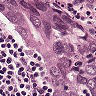
Metastatic tissue present: yes